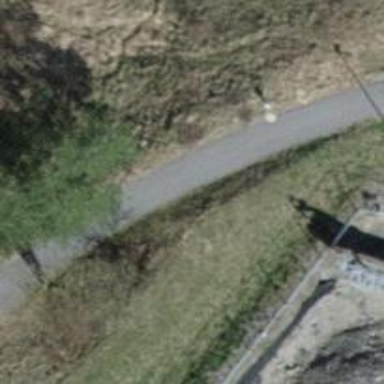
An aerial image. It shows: Asphalt footway.